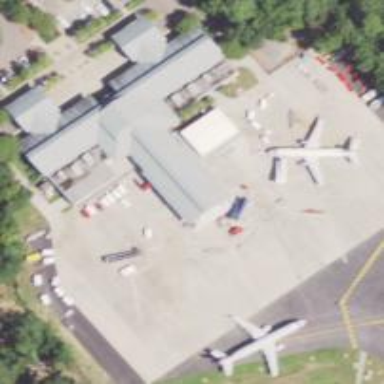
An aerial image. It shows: Airport gate.